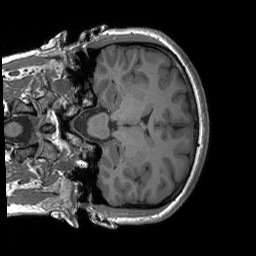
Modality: T1w
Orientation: coronal